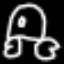
Label: frog